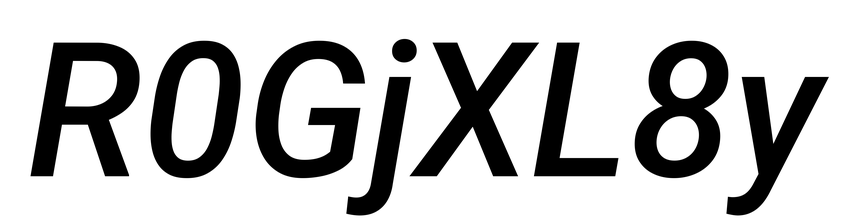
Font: Roboto-Italic_Medium_Italic